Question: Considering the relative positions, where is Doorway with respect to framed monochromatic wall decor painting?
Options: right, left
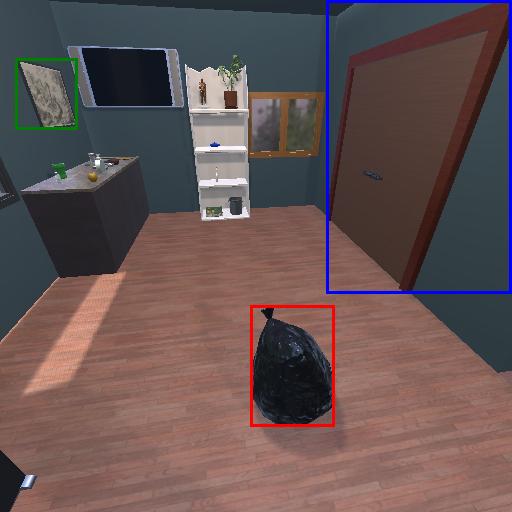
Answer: right